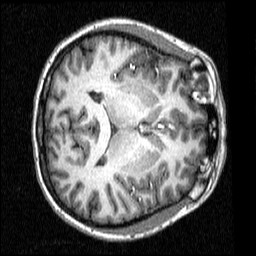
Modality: T1w
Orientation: axial